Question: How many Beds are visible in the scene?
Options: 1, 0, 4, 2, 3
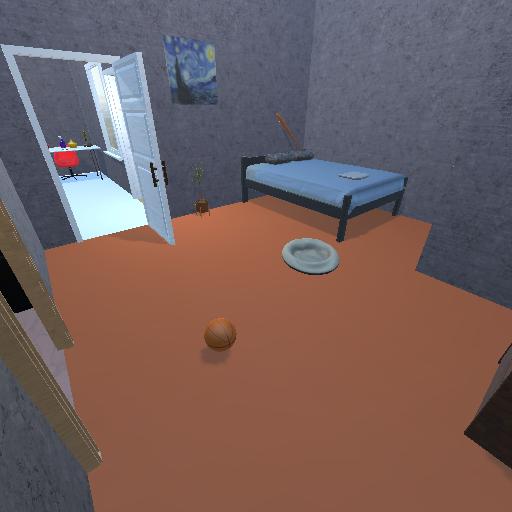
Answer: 1